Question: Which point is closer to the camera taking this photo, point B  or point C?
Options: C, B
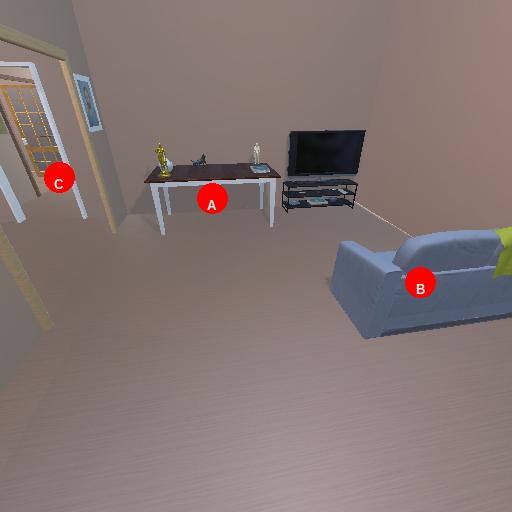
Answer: C